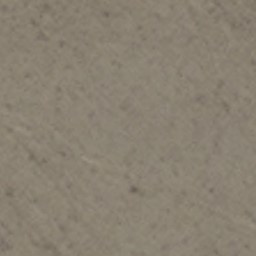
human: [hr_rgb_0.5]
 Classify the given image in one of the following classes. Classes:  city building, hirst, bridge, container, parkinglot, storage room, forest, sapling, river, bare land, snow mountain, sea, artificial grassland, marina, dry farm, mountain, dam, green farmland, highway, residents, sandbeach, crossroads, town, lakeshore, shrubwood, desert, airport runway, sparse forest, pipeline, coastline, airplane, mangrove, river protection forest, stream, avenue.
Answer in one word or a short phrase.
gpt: bare land